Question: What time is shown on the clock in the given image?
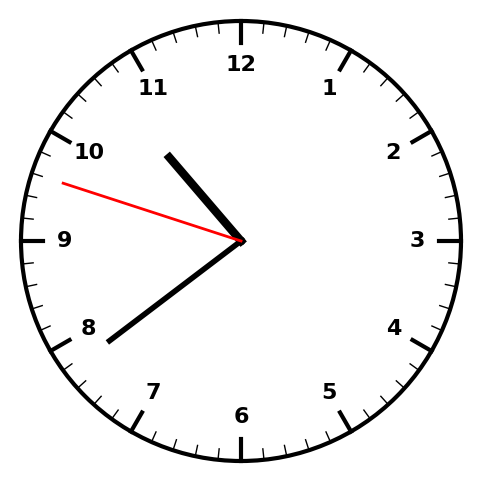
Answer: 10:38:48